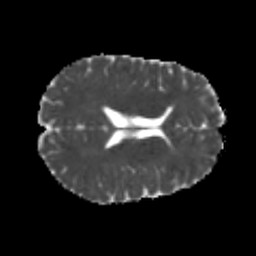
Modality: MD
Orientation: axial
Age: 22
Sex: male
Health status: healthy
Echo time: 0.074 s